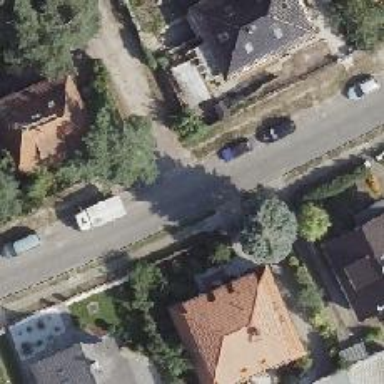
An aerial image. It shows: Residential road.